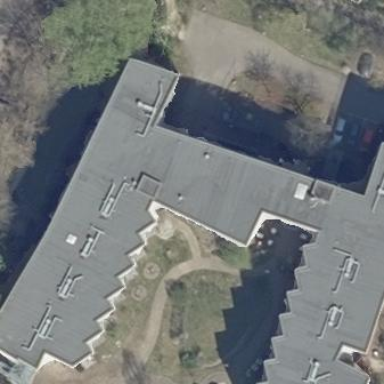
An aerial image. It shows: Building.